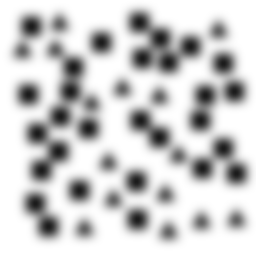
Squares: 29
Triangles: 15
Stars: 0
Total shapes: 44